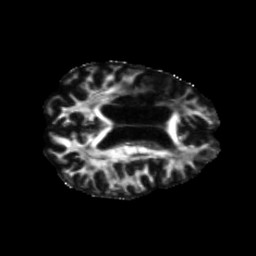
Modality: FA
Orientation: axial
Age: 68
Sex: female
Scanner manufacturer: siemens
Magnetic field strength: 3 T
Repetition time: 5.25 s
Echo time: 0.08 s